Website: bh-photo
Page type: store-pickup
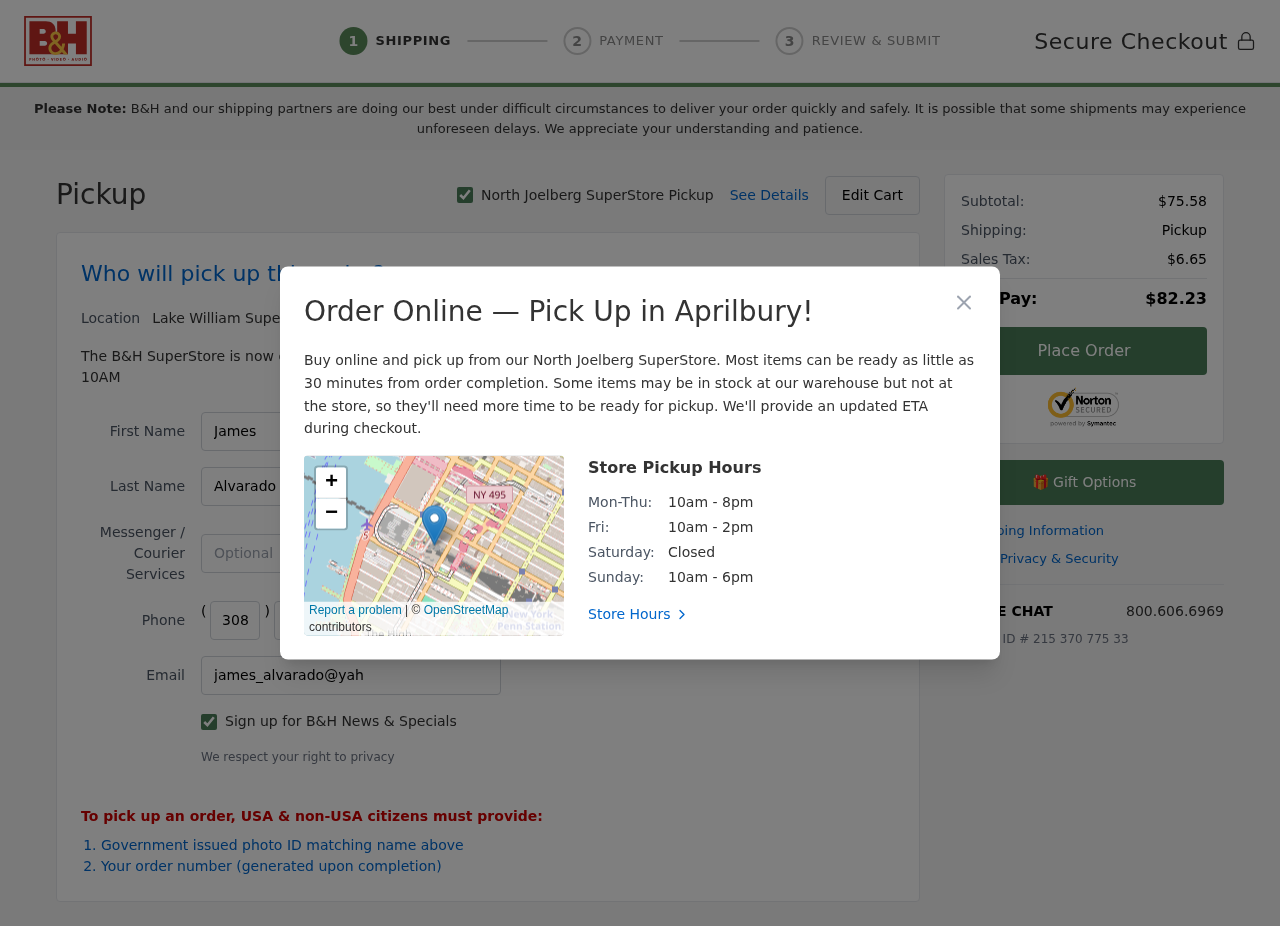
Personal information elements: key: PII_CITY
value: North Joelberg
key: PII_CITY2
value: Lake William
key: PII_CITY3
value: Aprilbury
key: PII_EMAIL
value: james_alvarado@yahoo.com
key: PII_FIRSTNAME
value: James
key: PII_LASTNAME
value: Alvarado
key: PII_PHONE_AREA
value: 308
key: PII_PHONE_PREFIX
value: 214
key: PII_PHONE_SUFFIX
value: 8994
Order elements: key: ORDER_SUBTOTAL
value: $75.58
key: ORDER_TAX
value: $6.65
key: ORDER_TOTAL
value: $82.23
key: ORDER_ID
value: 215 370 775 33